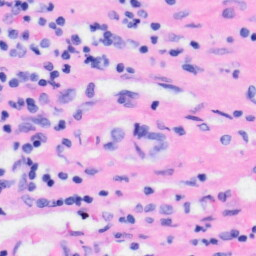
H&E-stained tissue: Liver